Question: Im using google charts for my application, due to some issues in IE8 im using in my jsp for IE8, but i need tooltip for every points marked in my charts. For that i've , but i dont have any idea to find the cordinates in line charts. Please help me to find the coordinates to get the . Here is my generated image chart

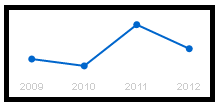
Answer: The approach I would take is to create an HTML image map based on the image created by Google's inline chart. Using your image, I created an image map using the site <URL> for each of the points on your graph.
I gave them an id of the year each point represents:
'''
<area shape="rect" id="2009" coords="25,51,38,64" />
<area shape="rect" id="2010" coords="76,58,89,71" />
<area shape="rect" id="2011" coords="129,17,142,30" />
<area shape="rect" id="2012" coords="181,40,194,53"/>
'''
Associate the image map with the image. From there, you can use some jQuery and css to create a simple tool tip that will show the data when you mouseover the points.
Working example: <URL>
The data is just made up.
Here's the code:
'''
<head>
<style type="text/css" media="screen">
#image_container{
position:relative;
}
#tooltip {
position:absolute;
background:#EEEEEE;
border:1px solid #999999;
padding:3px;
display:none;
}
</style>
<script type="text/javascript" src="http://code.jquery.com/jquery-latest.js"></script>
<script type="text/javascript">
$(document).ready(function(){
var data = {'2009':100, '2010':80, '2011':200, '2012': 150};
function mapOnMouseOver(obj) {
//get coordinates
coordArray = obj.coords.split(",");
var x = parseInt(coordArray[0]) + 15;
var y = parseInt(coordArray[1]) + 15;
var year = obj.id;
var html = year + ": " + data[year];
$('#tooltip').html(html);
$('#tooltip').css({'left':x,'top':y,'display':'inline'});
}
$('area').on('mouseover', function(){
mapOnMouseOver(this);
});
$('area').on('mouseout', function(){
$('#tooltip').css({'display':'none'});
});
});
</script>
</head>
<body>
<div id="image_container">
<div id="tooltip"></div>
<img usemap="#map" src="http://i.stack.imgur.com/N8r4N.png" />
</div>
<!-- generated with http://www.image-maps.com/ -->
<map name="map">
<area shape="rect" id="2009" coords="25,51,38,64" />
<area shape="rect" id="2010" coords="76,58,89,71" />
<area shape="rect" id="2011" coords="129,17,142,30" />
<area shape="rect" id="2012" coords="181,40,194,53"/>
</map>
</body>
'''
Edit: Yes, you can dynamically create an image map for the Google inline images. Google now provides a parameter that gives you the coordinates of the line graph it draws, based on your data. It returns the info in JSON format. You need to take the url you use to create the chart, and append "&chof=json".
Here are the docs that explain this: <URL>
For example, this url
<URL>,000000&chs=219x102&chtt=&chxr=0,0,166.7&chco=1423F7,15CC08,F9FF4D,7A7AFF&chf=c,lg,0,FFFFFF,1,FFFFFF,0|bg,s,FFFFFF&chd=t:36,24,90,42&chl=2009|2010|2011|2012&chof=json
will return this JSON
'''
{
"chartshape":[
{
"name":"axis0_0",
"type":"RECT",
"coords":[
1,
88,
26,
96
]
},
{
"name":"axis0_1",
"type":"RECT",
"coords":[
65,
88,
90,
96
]
},
{
"name":"axis0_2",
"type":"RECT",
"coords":[
129,
88,
154,
96
]
},
{
"name":"axis0_3",
"type":"RECT",
"coords":[
193,
88,
218,
96
]
},
{
"name":"line0",
"type":"POLY",
"coords":[
12,
61,
76,
68,
140,
32,
204,
58,
208,
62,
144,
36,
80,
72,
16,
65
]
}
]
}
'''
The key information is contained in the poly type. These are the coordinates for the line in the line chart. The trick is to convert these coordinates into data points.
The coordinates are in the format x,y,x,y,x,y ... etc. The first half of the coordinates draw the line while the second half loop back to complete the line. We only need the first half of the coordinates.
We'll take those, which represent the center point of the data points. We can make an image map with this by using the shape type "circle" using the x,y coordinates for the center, and a radius of, say 5 pixels, to give it a little more area to mouse over.
jQuery's getJSON function can grab the coordinates. I had to guess what values you used to create the original image chart.
'''
var src = "http://chart.apis.google.com/chart?cht=lc&chxs=0N*f0z*,000000&chs=219x102&chtt=&chxr=0,0,166.7&chco=1423F7,15CC08,F9FF4D,7A7AFF&chf=c,lg,0,FFFFFF,1,FFFFFF,0|bg,s,FFFFFF&chd=t:36,24,90,42&chl=2009|2010|2011|2012";
$('#chartImage').attr('src',src);
var JsonUrl = src + "&chof=json";
$.getJSON(JsonUrl,function(output){
$.each(output.chartshape,function(){
if (this.type==="POLY") {
var outerThis = this;
$.each(this.coords, function(index,value){
if (isEven(index)&&index<outerThis.coords.length/2) {
var x = outerThis.coords[index];
var y = outerThis.coords[index+1];
var radius = 5;
var coords = x + "," + y + "," + radius;
var html = '<area id="' + index/2 + '" shape="circle" coords="' + coords + '" />';
$('map').attr('name','map').append(html);
}
});
}
}); // end each
'''
That will create this HTML image map and insert it on the page:
'''
<map name="map">
<area coords="12,61,5" shape="circle" id="0">
<area coords="76,68,5" shape="circle" id="1">
<area coords="140,32,5" shape="circle" id="2">
<area coords="204,58,5" shape="circle" id="3">
</map>
'''
The rest of the Javascript:
'''
$('area').on('mouseover', function(){
mapOnMouseOver(this);
});
$('area').on('mouseout', function(){
$('#tooltip').css({'display':'none'});
});
}); // end getJSON
var data = [
{year: 2009, value: 60},
{year: 2010, value: 40},
{year: 2011, value: 150},
{year: 2012, value: 70}
]
function mapOnMouseOver(obj) {
var id = obj.id
var year = data[id].year;
var value = data[id].value;
var html = year + ": " + value;
var coordArray = obj.coords.split(",");
var x = parseInt(coordArray[0]) + 15;
var y = parseInt(coordArray[1]) + 15;
$('#tooltip').html(html);
$('#tooltip').css({'left':x,'top':y,'display':'inline'});
}
function isEven(n) {
n = Number(n);
return n === 0 || !!(n && !(n%2));
}
'''
Here is a working demo:
<URL>
A big caveat: Google has depreciated its image chart tools. So it's likely they will stop working at some point. More info: <URL>
Good luck!
Timothy Barmann